Question: Find the area of the following quadrilateral, where all points are on integers. The result is rounded to 1 decimal place
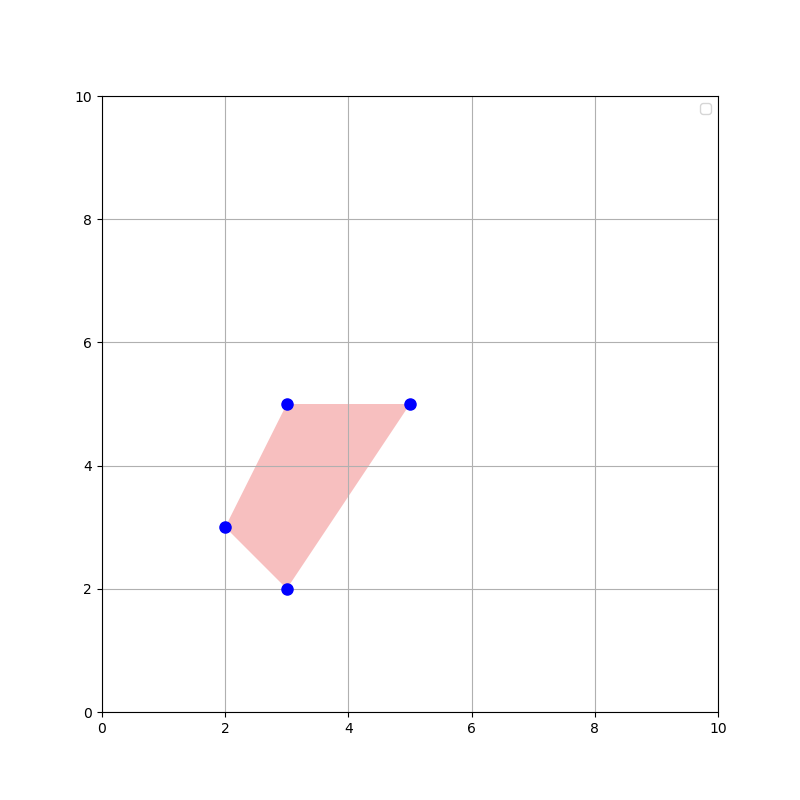
Answer: 4.5